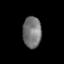
Tissue: lung
Cell type: Epithelial cells
Senescence score: 0.2418
Nuclear area (px): 570
Mean DAPI intensity: 117.191